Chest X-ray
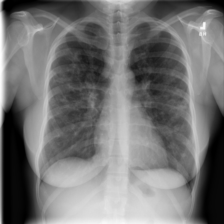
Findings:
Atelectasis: negative
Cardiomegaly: negative
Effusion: negative
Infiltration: negative
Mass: negative
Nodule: negative
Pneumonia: negative
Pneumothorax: negative
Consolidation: negative
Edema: negative
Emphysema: negative
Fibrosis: negative
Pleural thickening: negative
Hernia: negative